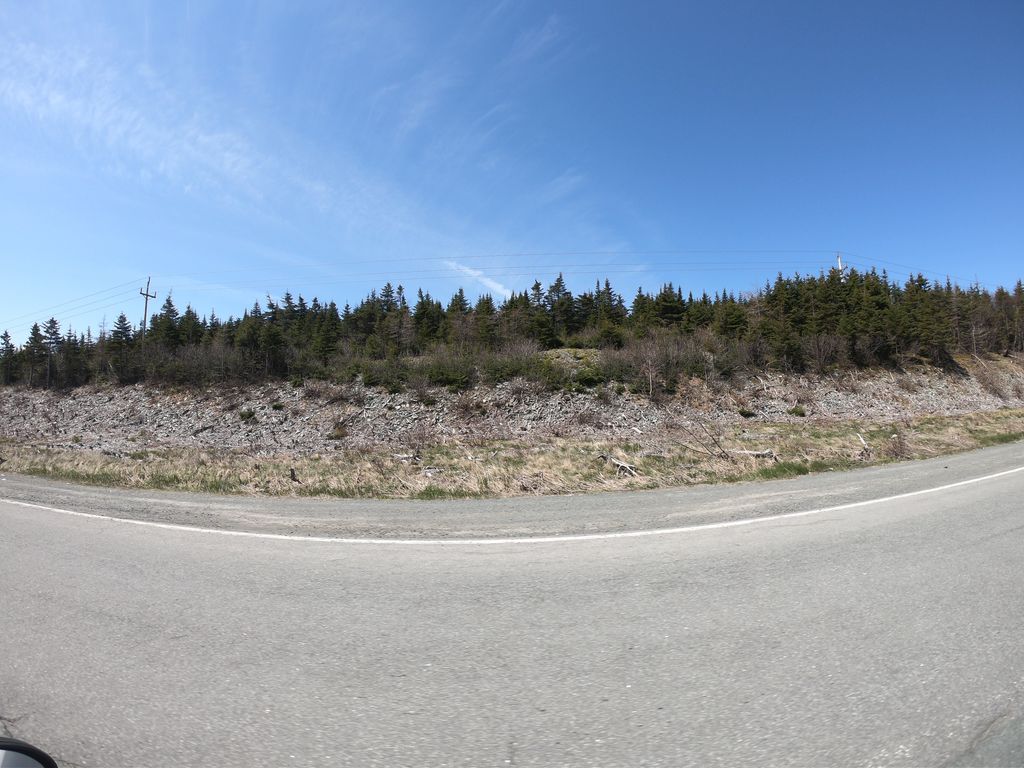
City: st_johns